Field crop: maize
Growth stage: 2
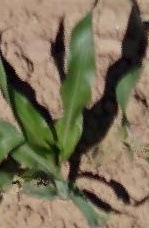
Species: maize